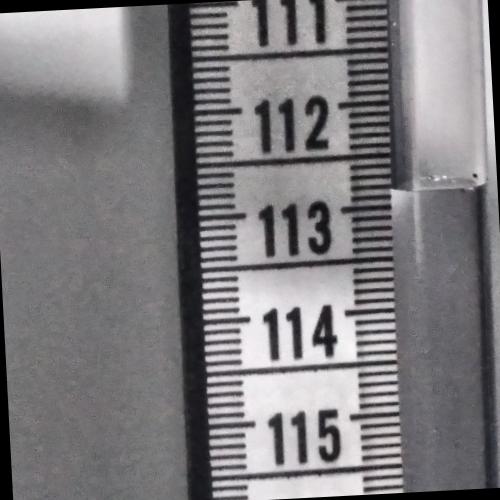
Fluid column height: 112.8 cm